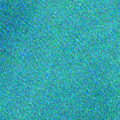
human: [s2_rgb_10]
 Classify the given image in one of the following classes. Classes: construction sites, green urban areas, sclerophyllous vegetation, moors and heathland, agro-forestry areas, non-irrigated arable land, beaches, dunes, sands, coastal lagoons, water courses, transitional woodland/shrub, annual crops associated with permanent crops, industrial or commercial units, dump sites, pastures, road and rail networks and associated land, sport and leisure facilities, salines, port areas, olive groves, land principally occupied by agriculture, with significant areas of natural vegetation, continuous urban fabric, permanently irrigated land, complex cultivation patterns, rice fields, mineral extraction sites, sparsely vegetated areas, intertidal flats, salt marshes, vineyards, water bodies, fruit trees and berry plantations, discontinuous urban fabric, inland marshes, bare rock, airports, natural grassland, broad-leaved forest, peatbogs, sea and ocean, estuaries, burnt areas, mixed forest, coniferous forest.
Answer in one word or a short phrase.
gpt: sea and ocean